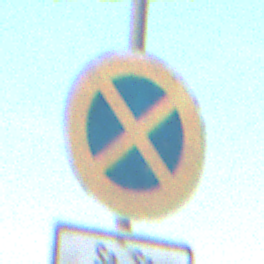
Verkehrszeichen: AbsolutesHalteverbot
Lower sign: ZeitangabenMitBeschraenkungAufWochentage9
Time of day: SunriseSunset
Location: Outdoor (Nature)
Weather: PartlyCloudy
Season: NotSpecified
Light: Natural